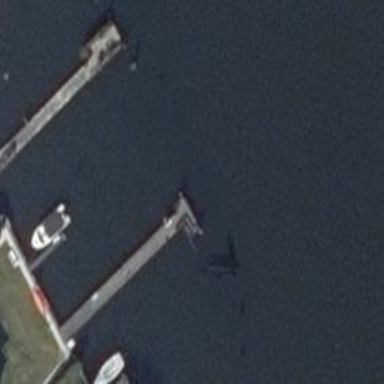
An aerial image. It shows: Man-made pier.